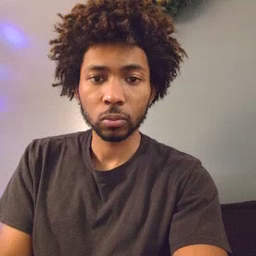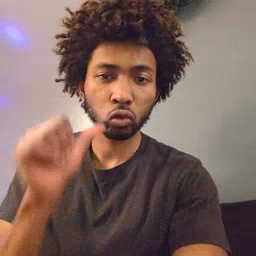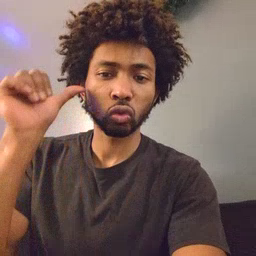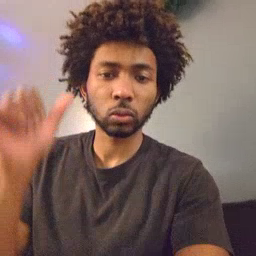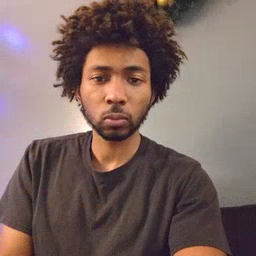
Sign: yesterday